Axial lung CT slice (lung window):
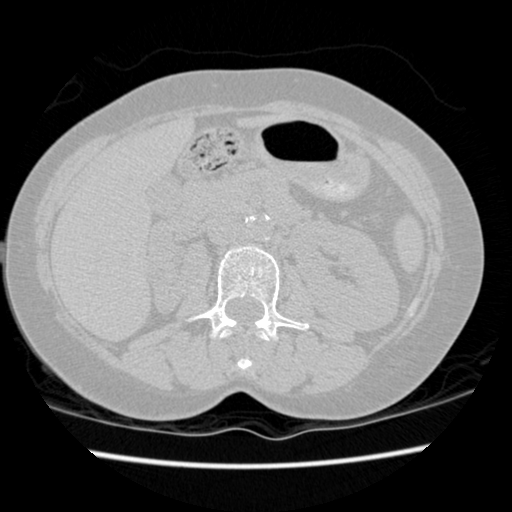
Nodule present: no